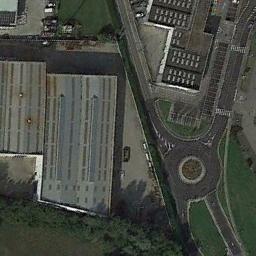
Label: roundabout